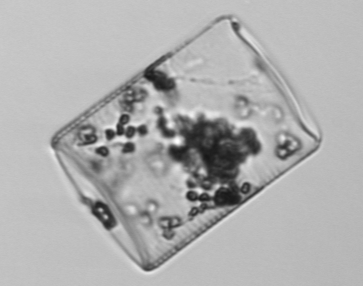
Label: Guinardia_flaccida